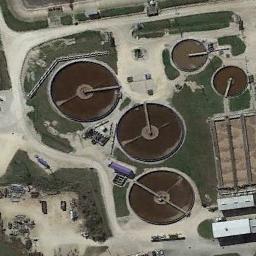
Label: storage_tank